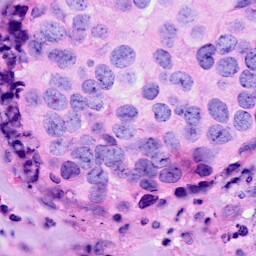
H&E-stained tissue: Breast